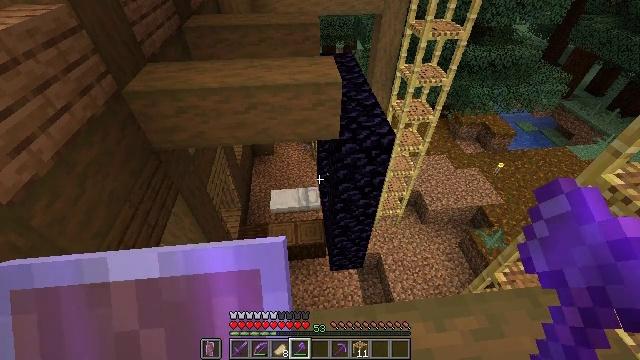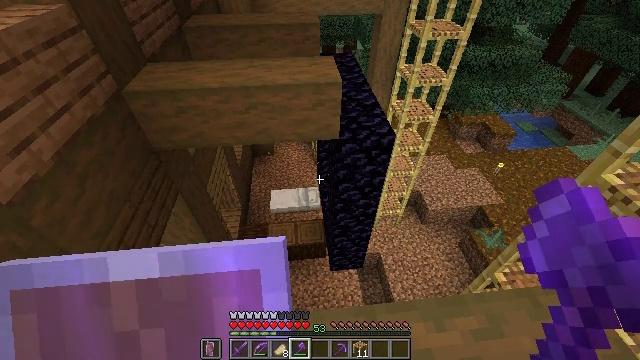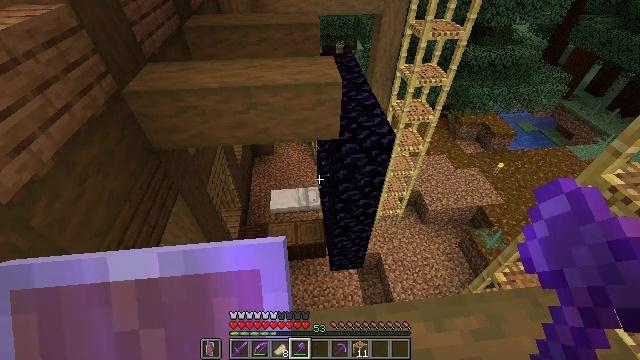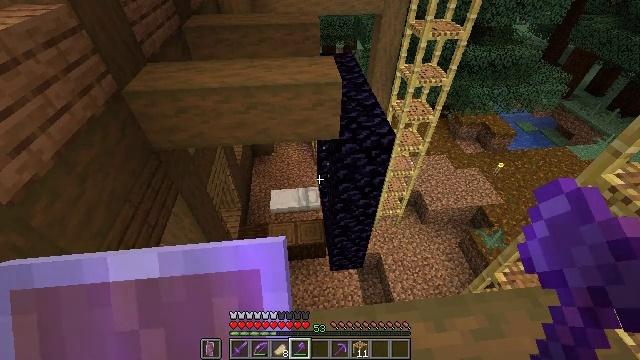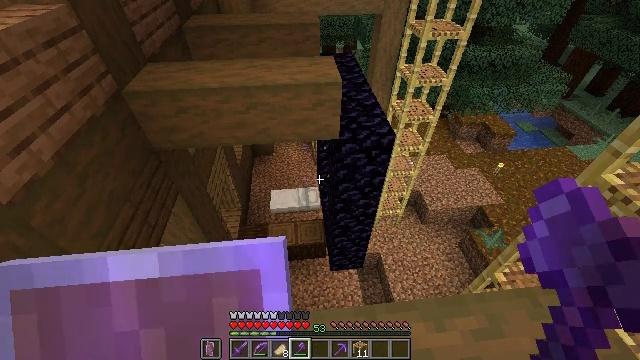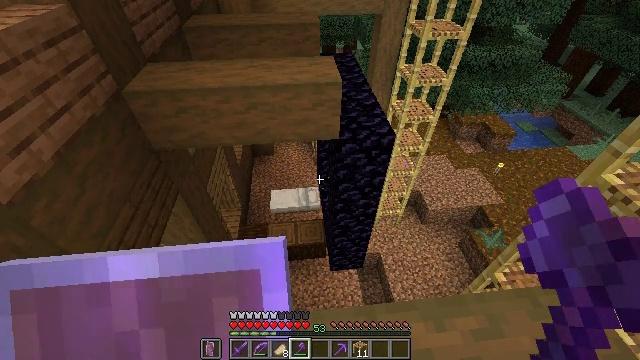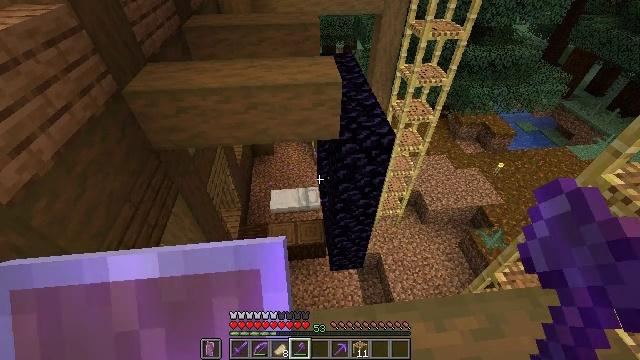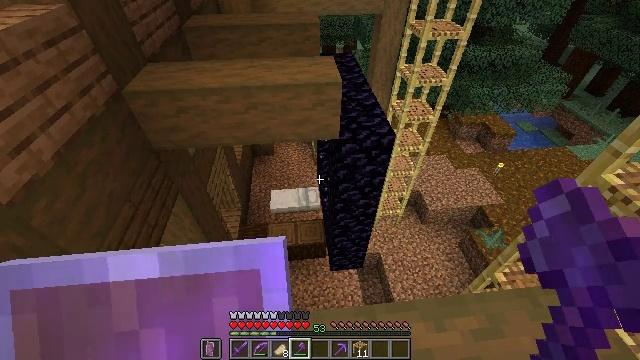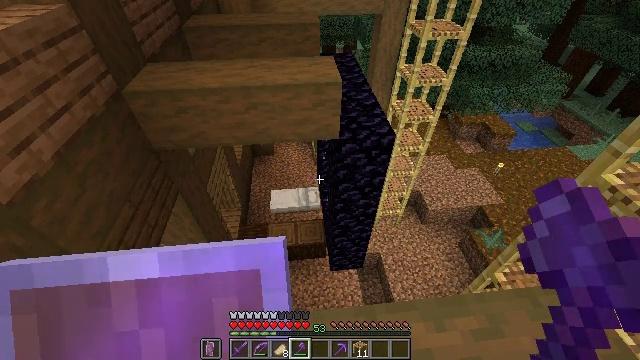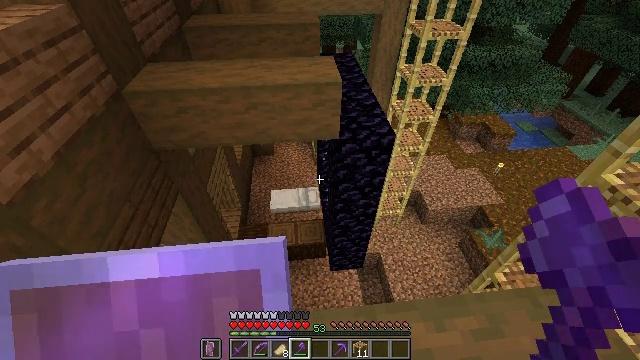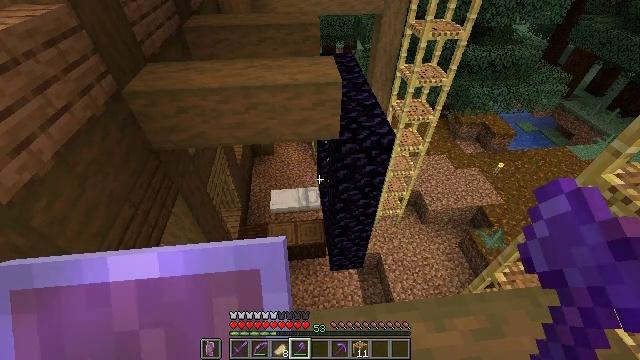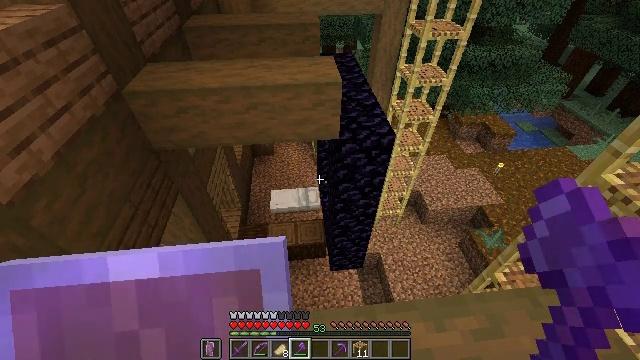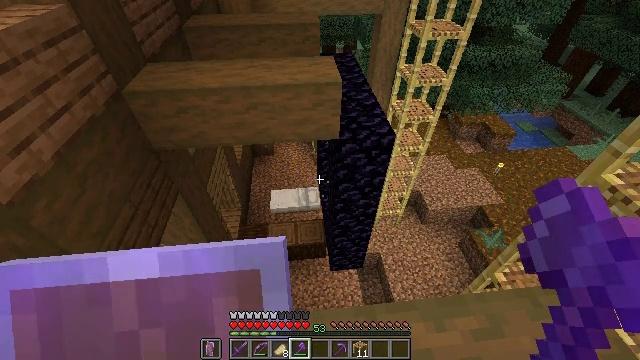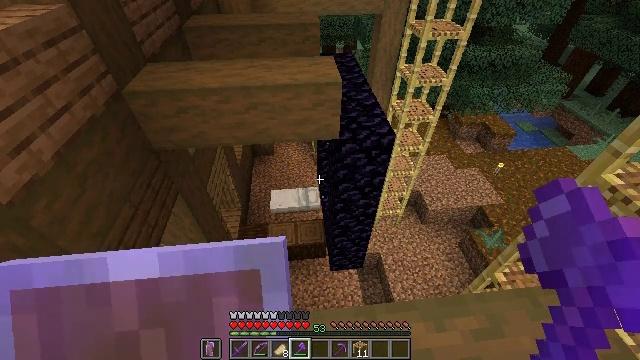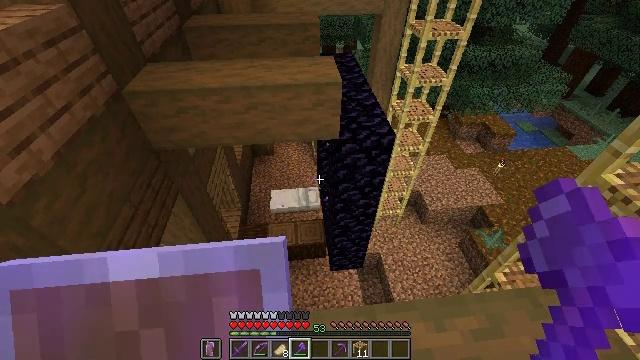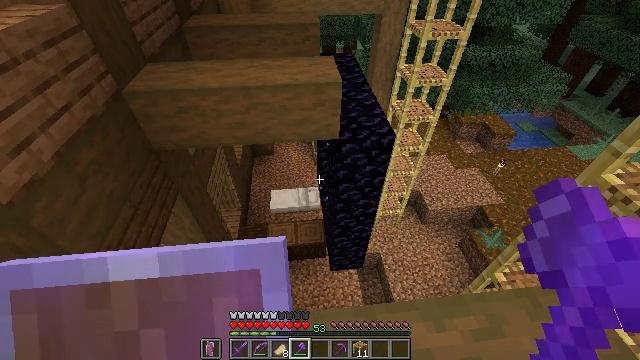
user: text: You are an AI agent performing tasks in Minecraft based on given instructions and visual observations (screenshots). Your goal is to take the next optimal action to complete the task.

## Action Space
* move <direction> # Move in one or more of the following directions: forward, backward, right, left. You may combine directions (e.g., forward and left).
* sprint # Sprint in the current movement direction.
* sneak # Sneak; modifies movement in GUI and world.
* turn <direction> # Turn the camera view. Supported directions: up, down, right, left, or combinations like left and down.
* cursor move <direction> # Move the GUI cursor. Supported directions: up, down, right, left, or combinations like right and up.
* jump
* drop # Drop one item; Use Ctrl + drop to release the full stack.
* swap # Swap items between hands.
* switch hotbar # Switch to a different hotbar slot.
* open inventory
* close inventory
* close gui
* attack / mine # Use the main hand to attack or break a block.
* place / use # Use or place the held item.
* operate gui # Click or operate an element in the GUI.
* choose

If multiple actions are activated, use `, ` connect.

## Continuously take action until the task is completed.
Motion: motion action
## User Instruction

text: Mine spruce leaves from the tree.
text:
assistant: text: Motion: no_op
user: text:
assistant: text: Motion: no_op
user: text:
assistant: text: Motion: no_op
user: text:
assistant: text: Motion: no_op
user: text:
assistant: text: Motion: no_op
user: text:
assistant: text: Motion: no_op
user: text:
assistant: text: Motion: no_op
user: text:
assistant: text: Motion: no_op
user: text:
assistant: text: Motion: no_op
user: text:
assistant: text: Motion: no_op
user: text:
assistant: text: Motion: no_op
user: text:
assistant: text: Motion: no_op
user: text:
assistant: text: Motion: no_op
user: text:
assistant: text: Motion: no_op
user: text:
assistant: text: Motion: no_op
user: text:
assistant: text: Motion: no_op
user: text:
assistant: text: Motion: no_op
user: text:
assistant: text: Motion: no_op
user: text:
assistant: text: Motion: no_op
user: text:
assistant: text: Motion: no_op
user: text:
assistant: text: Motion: no_op
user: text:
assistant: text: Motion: no_op
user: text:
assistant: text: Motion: turn right
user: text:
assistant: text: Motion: turn right and up
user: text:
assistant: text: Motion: turn right and up
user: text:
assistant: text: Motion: turn right and up
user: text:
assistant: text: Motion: turn right and up
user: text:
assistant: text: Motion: turn right and up
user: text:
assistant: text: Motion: turn right and up
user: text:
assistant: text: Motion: turn up